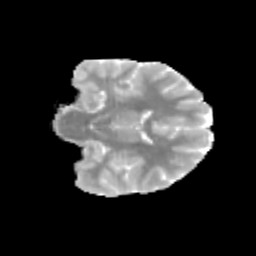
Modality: MD
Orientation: coronal
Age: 11
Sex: female
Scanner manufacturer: siemens
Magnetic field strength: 3 T
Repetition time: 3.8 s
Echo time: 0.07 s